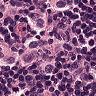
Metastatic tissue present: yes